Platform: Mobile
Application: Arc Browser
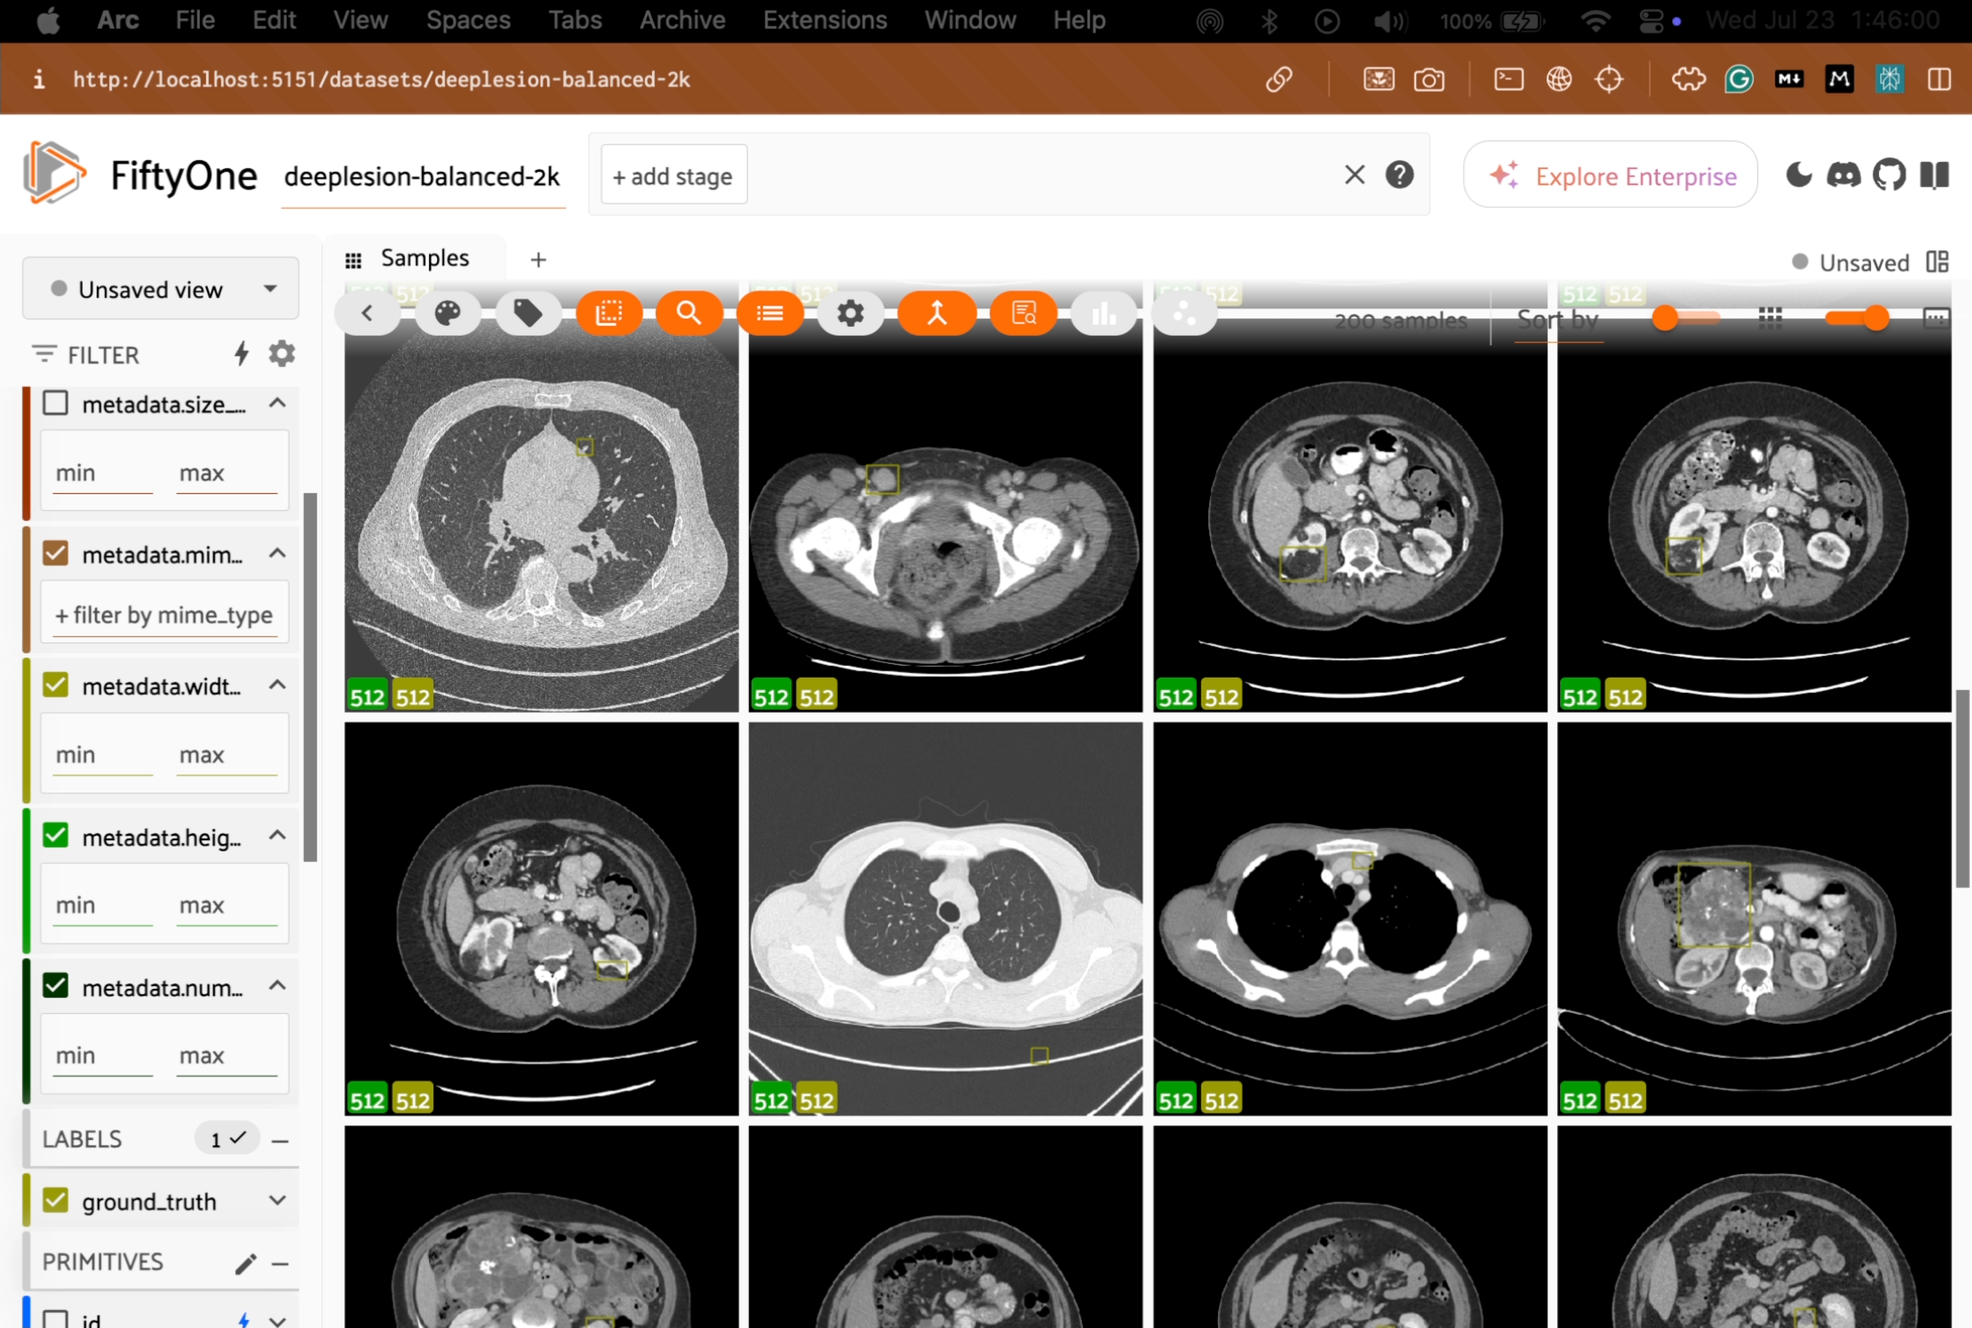
task_description: Clear mime type from samples panel
action_type: click
element_info: Checkbox

task_description: Clear width of sample from samples panel
action_type: click
element_info: Checkbox

task_description: Filter samples in the samples panel by setting a mimimum value for the width
action_type: type
element_info: Text Input

task_description: Filter samples in the samples panel by setting a maximum value for the width
action_type: type
element_info: Text Input

task_description: Filter samples in the samples panel by setting a mimimum value for the height
action_type: type
element_info: Text Input

task_description: Filter samples in the samples panel by setting a maximum value for the height
action_type: type
element_info: Text Input

task_description: Clear the ground truth labels from being displayed on the samples in the samples panel
action_type: click
element_info: Checkbox

task_description: Clear all labels from being displayed in the samples panel
action_type: click
element_info: Icon